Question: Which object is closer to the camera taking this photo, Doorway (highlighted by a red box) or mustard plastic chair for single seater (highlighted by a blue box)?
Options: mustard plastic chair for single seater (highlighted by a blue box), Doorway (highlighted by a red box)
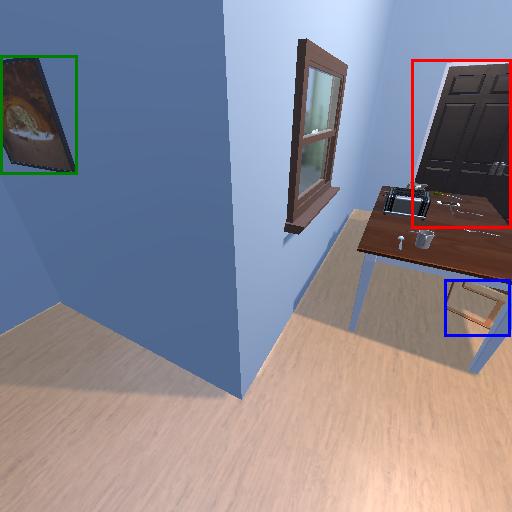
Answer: mustard plastic chair for single seater (highlighted by a blue box)